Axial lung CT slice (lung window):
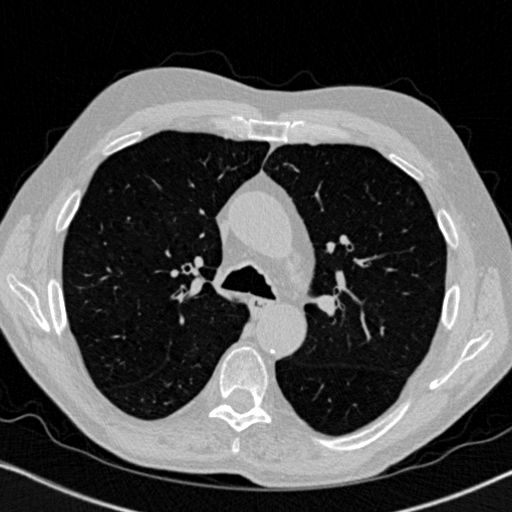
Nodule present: no